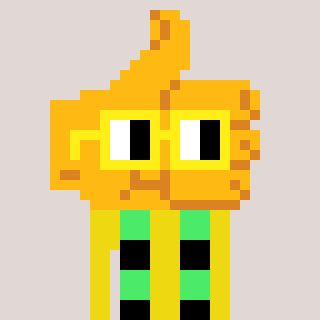
a pixel art character with square yellow glasses, a thumbsup-shaped head and a yellow-colored body on a warm background